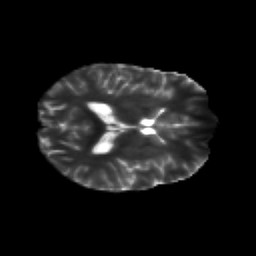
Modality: T2w
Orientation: axial
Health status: healthy
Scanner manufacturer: siemens
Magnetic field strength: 3 T
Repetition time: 12 s
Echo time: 0.092 s